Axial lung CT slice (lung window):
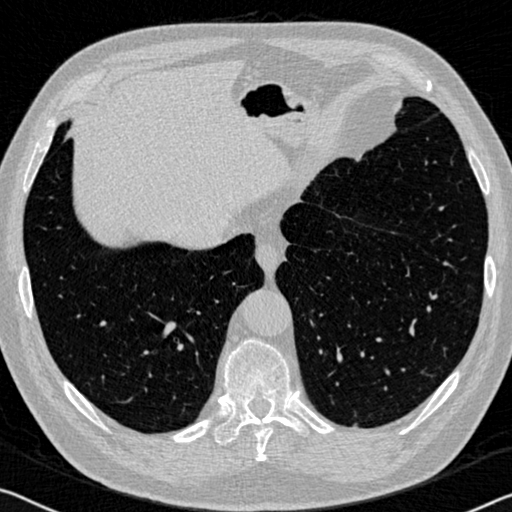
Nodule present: no